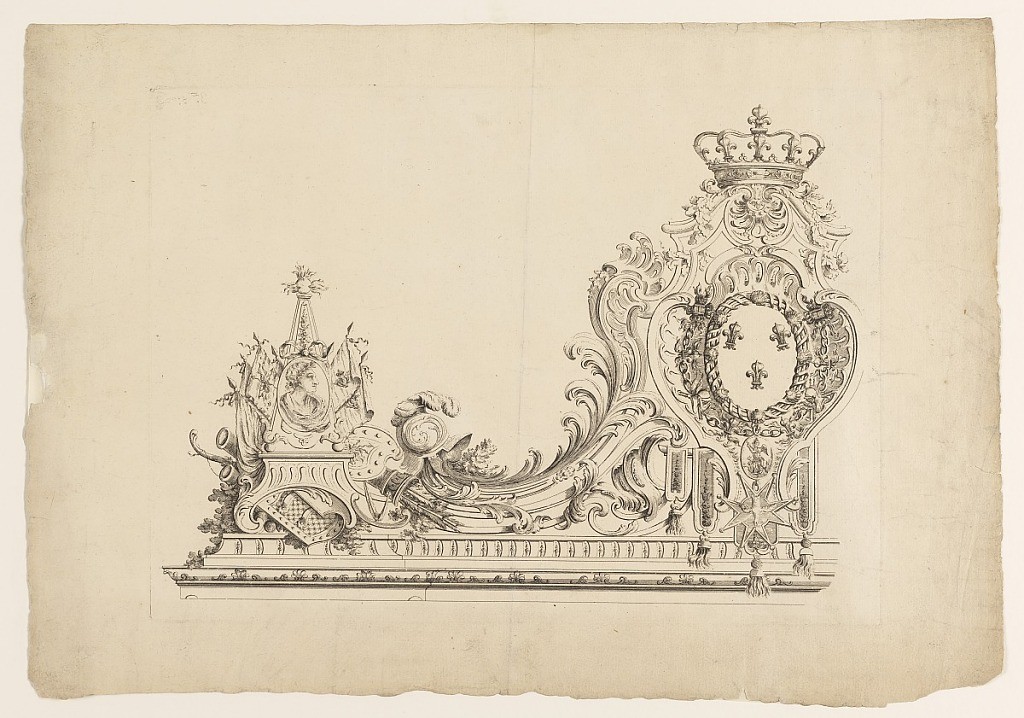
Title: Grille, probably from the series "Héré Plans et Elevations de la Place Royale De Nancy... 1753 A Paris Chéz J.C. François
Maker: Jean Lamour, French, 1698–1771
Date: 1753
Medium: Etching on paper
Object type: Print
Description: Crowning ornamental portion of a gate, giving left and central motifs. At left, classical head in oval medallion against obelisk with banners; in center, cartouche with French Royal arms.